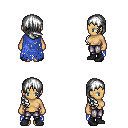
a pixel art fantasy rpg character, female body template, human, tanned skin, blue tattered cape, metal pants, white right-swept hairstyle, black shoes, four views (front, back, left, right), 2x2 character sprite sheet, small pixel art, hard edges, no anti-aliasing